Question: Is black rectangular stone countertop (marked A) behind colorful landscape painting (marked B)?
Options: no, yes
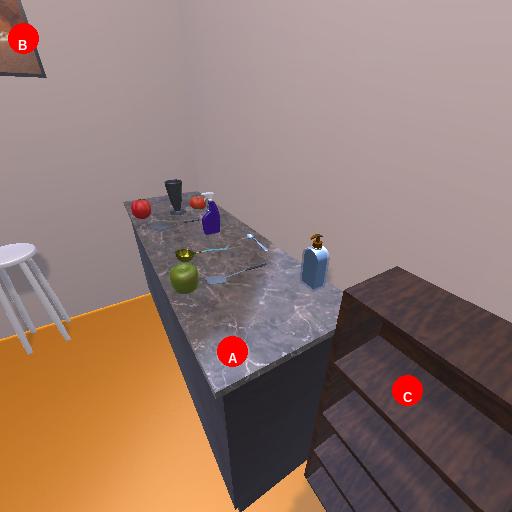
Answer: no